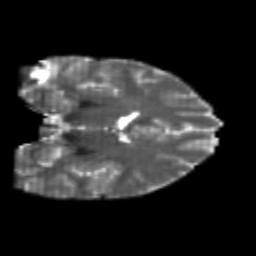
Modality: T2w
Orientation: coronal
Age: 22
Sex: male
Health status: healthy
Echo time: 0.074 s